Question: Does MySQL have a special role named PUBLIC like SQL Server or Oracle?

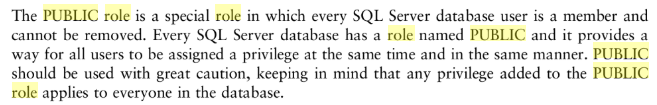
Answer: <URL> have roles.
In both cases no roles exist by default, however its easy to create them and grant privileges to the role.